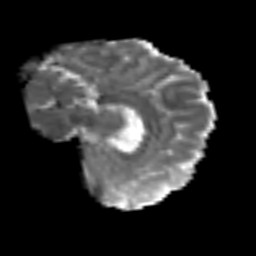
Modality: MD
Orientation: sagittal
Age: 40
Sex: female
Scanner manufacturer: siemens
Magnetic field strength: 3 T
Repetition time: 6.1 s
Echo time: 0.101 s